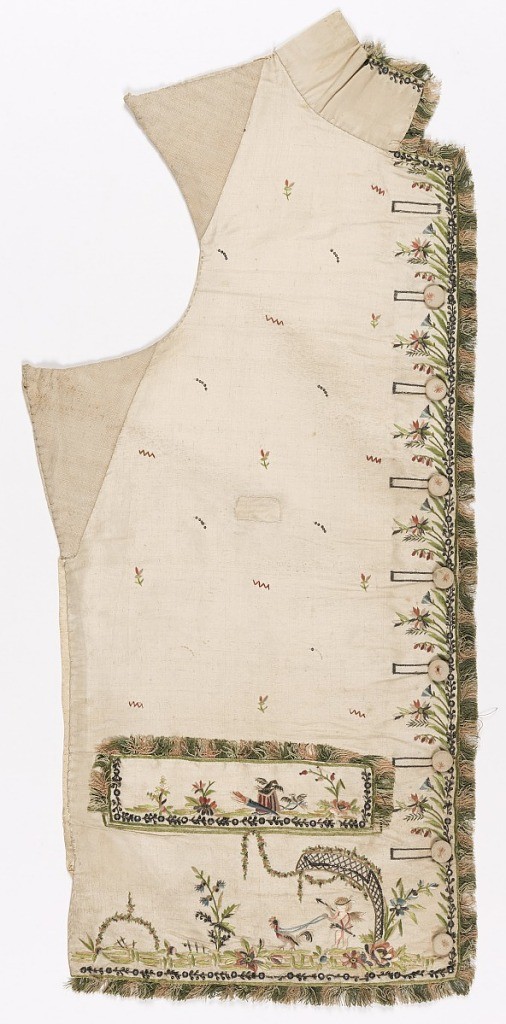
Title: Waistcoat front
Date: late 18th century
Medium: Technique: Embroidery using satin, stem and knot stitches in twelve colors of floss silk and metal-wrapped silk; coils of metal wire, sequins (paillettes) and paste jewels sewn on silk plain weave foundation. Trimmed with four color woven silk fringe.
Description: Waistcoat right front panel with a design of blindfolded Cupid being driven by a bird. Trimmed with polychrome fringe.